Question: I have a small problem on my site about background-size:cover
I have been testing it in Firefox all along, but when i load the page in Google Chrome, i get 1px white all to the left. When i use background-position:-1px the white edge left goes away (but then i get it to the right). Is there any way to fix this, and still keep the cover?
I applied this to my body: background:url("images/baggrund.jpg") no-repeat center center fixed; background-size: cover
I can not link to the site at the moment, but hope i described it clear enough.
Thanks in advance
Edit: added a screenshot, top comes from firefox, bottom from Chrome.

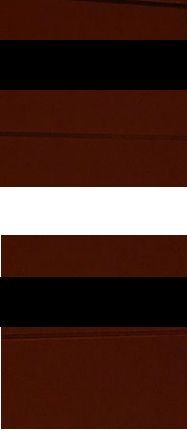
Answer: That did not work for me, because i used background cover, but i just added a chrome specific line to set my background-size to 101%, that seems to fix it (for the eye).
Thanks for the input.